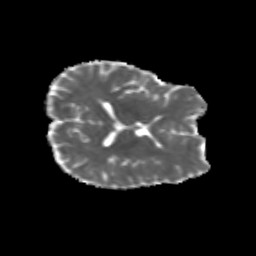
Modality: MD
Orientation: axial
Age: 26
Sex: female
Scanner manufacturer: siemens
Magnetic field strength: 3 T
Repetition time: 3.5 s
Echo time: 0.113 s